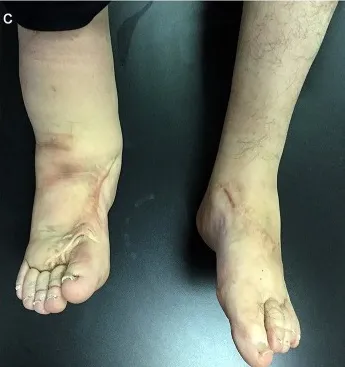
Father patient, edema in right lower limb could be detected; the left lower limb became normal post plastic surgery.
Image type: radiology (x_ray)